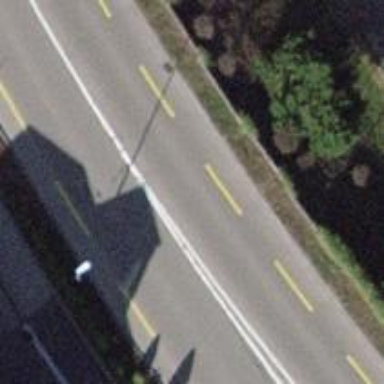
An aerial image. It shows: Primary highway with designated cycle lane on the left side and sidewalk.